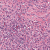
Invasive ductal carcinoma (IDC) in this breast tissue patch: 1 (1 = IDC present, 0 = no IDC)